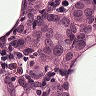
Metastatic tissue present: yes